Question: On iTunes, the view buttons are grouped together as such:

I would like to achieve this effect in my OS X app. I can't find instructions or a tutorial for this. I suspect my problem is that I don't know what terminology to use in my search.
I have an NSToolBar. I can add a single button, but I don't know how to group multiple buttons and made them dependent on each other's toggle state.
Can you point me in the right direction?
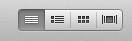
Answer: That's a Segmented Control. (NSSegmentedControl)
Just drag it from the object library into the toolbar, and then you can configure every cell individually.